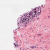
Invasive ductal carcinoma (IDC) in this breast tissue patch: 0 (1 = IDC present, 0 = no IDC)